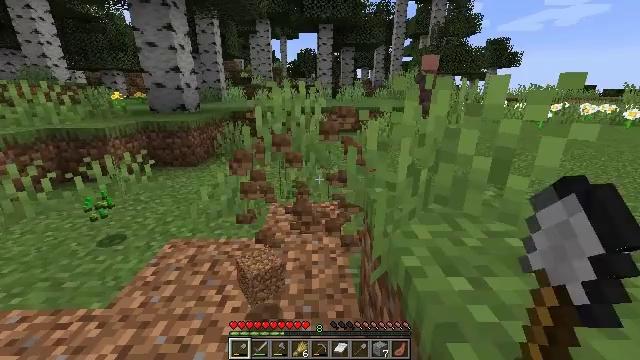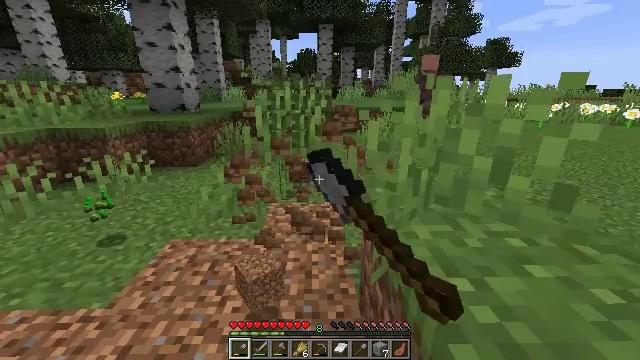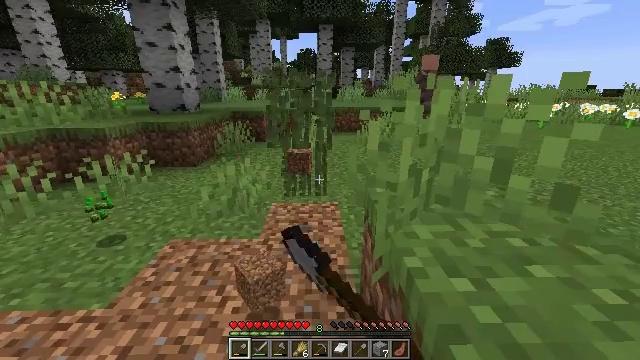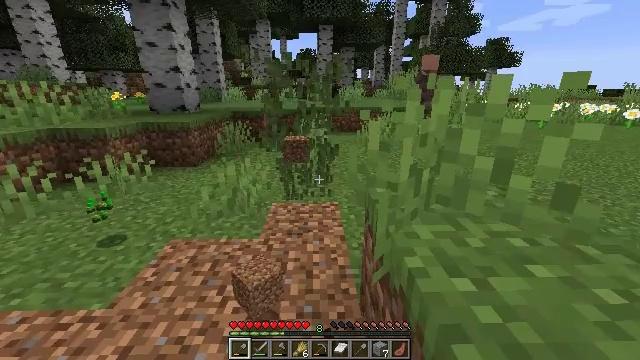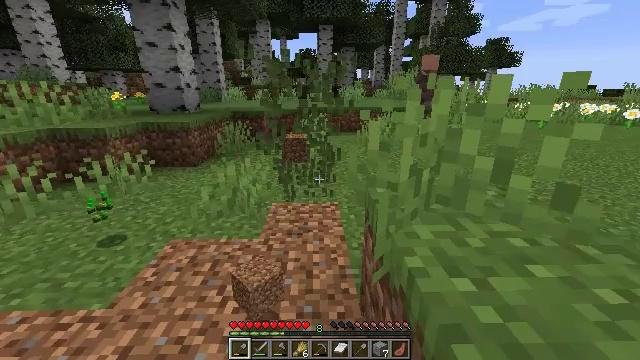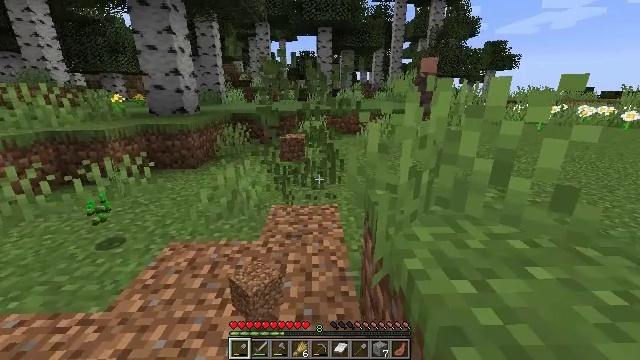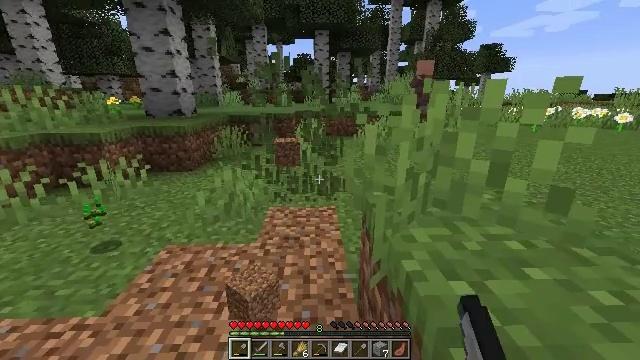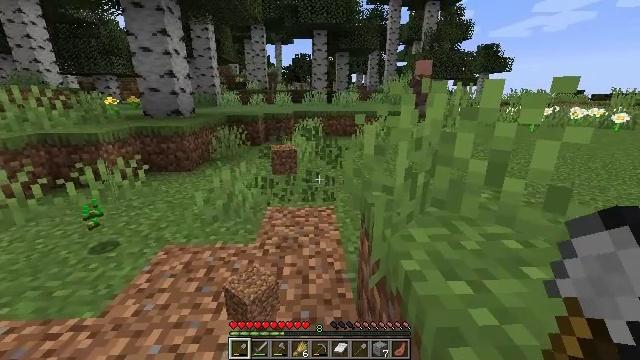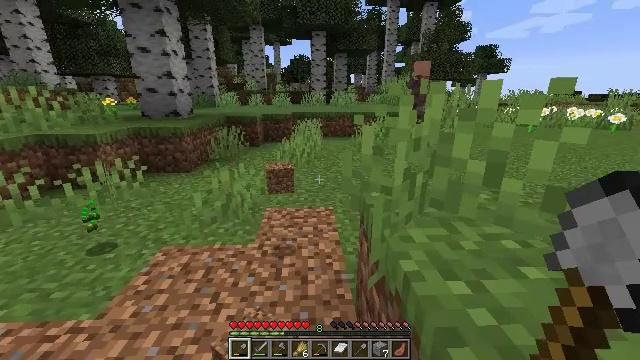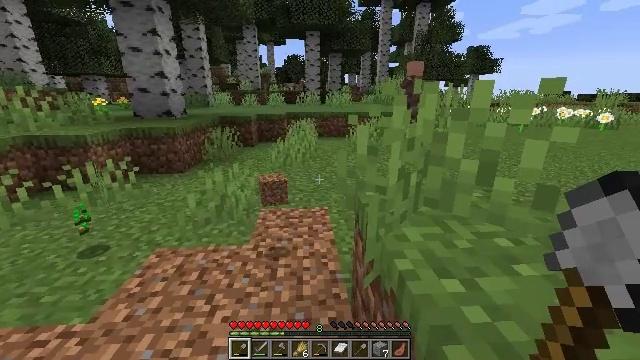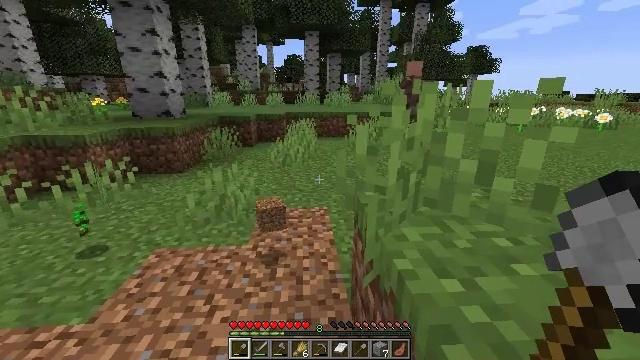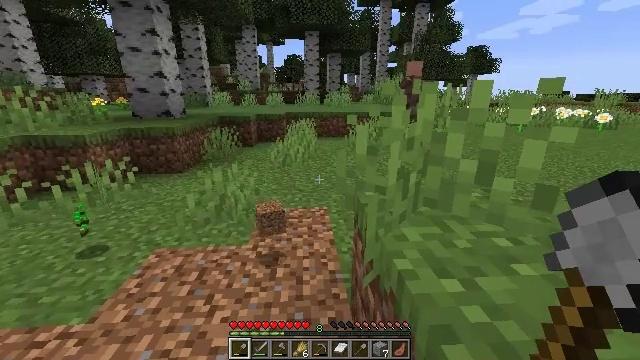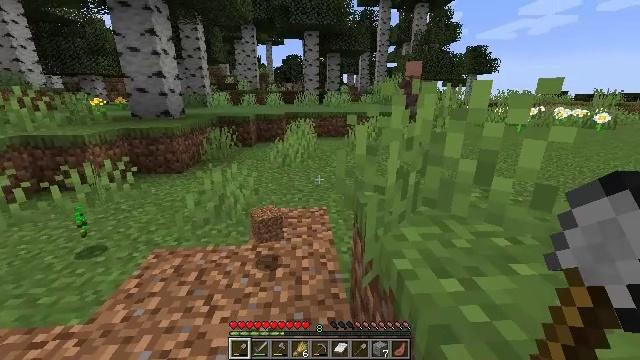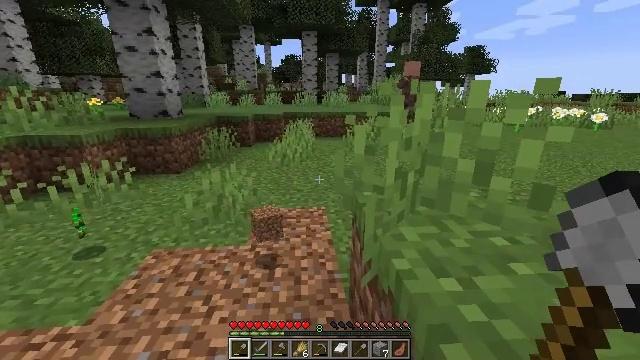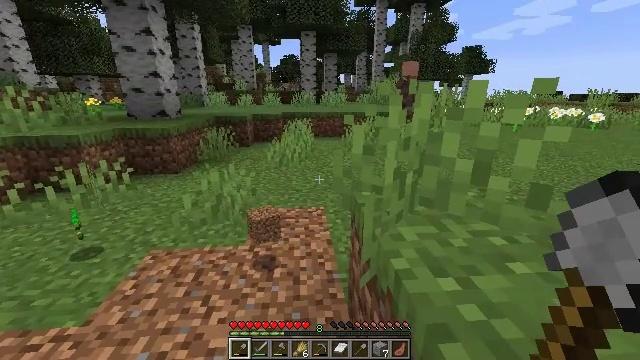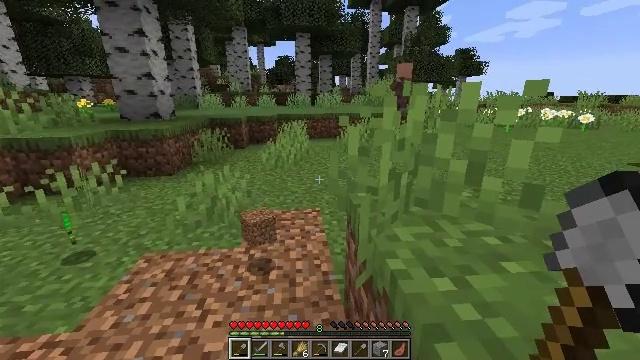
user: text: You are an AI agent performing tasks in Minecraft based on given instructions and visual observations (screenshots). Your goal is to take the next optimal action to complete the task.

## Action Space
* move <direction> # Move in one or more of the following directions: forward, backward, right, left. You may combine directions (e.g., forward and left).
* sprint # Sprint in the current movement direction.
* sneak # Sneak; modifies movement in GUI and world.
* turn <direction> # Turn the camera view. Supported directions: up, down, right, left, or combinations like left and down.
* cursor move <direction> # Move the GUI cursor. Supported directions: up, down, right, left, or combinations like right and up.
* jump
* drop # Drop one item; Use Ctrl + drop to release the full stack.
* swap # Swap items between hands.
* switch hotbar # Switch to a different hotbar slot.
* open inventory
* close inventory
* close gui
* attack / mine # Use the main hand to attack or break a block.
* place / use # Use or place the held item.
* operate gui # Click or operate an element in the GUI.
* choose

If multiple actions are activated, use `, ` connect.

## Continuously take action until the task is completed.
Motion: motion action
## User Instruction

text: Gather grass by holding the left mouse button.
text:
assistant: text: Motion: attack / mine
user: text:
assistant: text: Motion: attack / mine
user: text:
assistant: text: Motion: attack / mine
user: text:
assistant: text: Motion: attack / mine
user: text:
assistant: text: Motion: attack / mine
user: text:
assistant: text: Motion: no_op
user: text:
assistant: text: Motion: no_op
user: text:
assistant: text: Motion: no_op
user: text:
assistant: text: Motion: turn right
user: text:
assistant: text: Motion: no_op
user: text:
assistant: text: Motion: no_op
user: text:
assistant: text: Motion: no_op
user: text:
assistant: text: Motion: no_op
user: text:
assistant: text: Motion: no_op
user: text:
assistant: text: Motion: turn right
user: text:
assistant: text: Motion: no_op
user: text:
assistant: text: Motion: turn right
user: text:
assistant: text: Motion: no_op
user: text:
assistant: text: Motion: no_op
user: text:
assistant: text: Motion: turn left and down
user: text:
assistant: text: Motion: move forward, turn left and down
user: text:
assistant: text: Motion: move forward, turn left and down
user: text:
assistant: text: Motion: move forward, turn left and down
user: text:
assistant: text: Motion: move forward, turn left and down
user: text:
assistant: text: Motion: move forward
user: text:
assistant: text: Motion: move forward
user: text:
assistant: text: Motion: move forward
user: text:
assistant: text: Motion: move forward
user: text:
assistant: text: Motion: move forward
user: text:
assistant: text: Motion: move forward